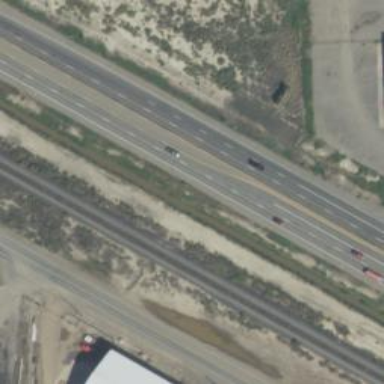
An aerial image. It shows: Expressway with asphalt surface. It is trunk highway with top-grade track type.